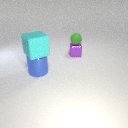
large blue metal cylinder to the left of small purple metal cube